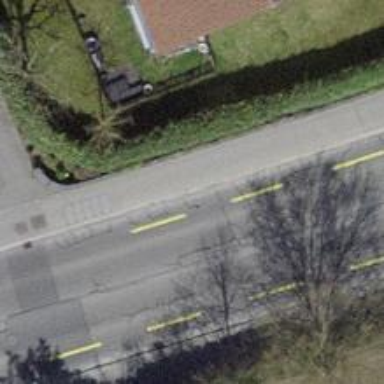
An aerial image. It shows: Primary highway with asphalt surface and designated cycle lane.